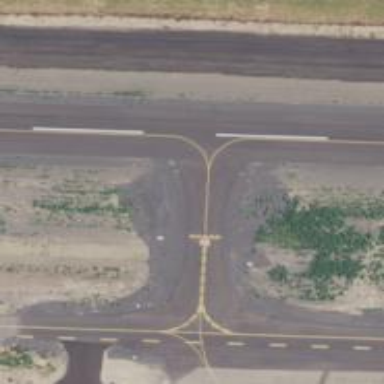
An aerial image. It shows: Asphalt runway at the airport.